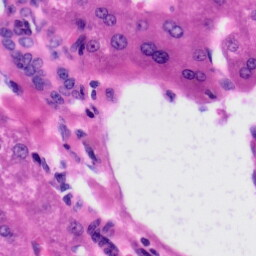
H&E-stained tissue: Liver